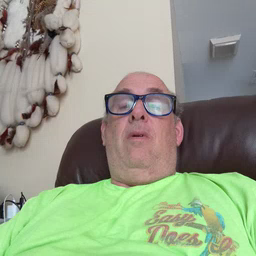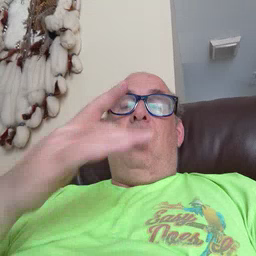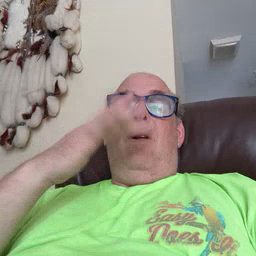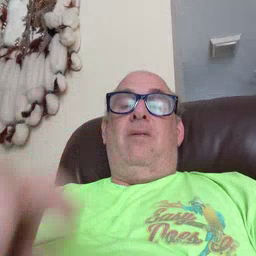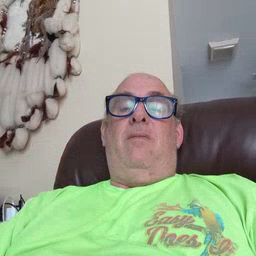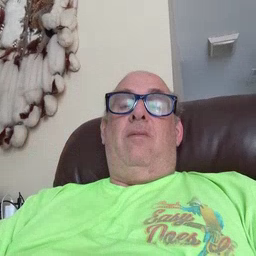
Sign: hot